【题型】解答题　【知识点】解析几何　【难度】medium
已知 $O$ 为坐标原点，$F$ 是椭圆 $C: \dfrac{x^2}{a^2} + \dfrac{y^2}{b^2} = 1 (a > b > 0)$ 的左焦点，$P$ 是椭圆 $C$ 上一点，$|PF|$ 的最大值是最小值的 3 倍.

(1)求椭圆 $C$ 的离心率；

(2)若点 $P$ 不与椭圆 $C$ 的顶点重合，过 $P$ 作 $C$ 的切线，与 $y$ 轴交于点 $M$，求 $\dfrac{\cos\angle OFM}{\cos\angle PFM}$；

(3)已知 $|OF| = 1$，$A, B$ 是 $C$ 上两个不同的点，过 $A, B$ 分别作直线 $l_1, l_2$ 与 $C$ 相切，$l_1$ 与 $l_2$ 的交点为 $G$，若 $OA \perp OB$，求动点 $G$ 的轨迹方程.

（附：椭圆 $\dfrac{x^2}{a^2} + \dfrac{y^2}{b^2} = 1$ 以点 $(m, n)$ 为切点的切线方程为 $\dfrac{m}{a^2}x + \dfrac{n}{b^2}y = 1$）
【解答】
【答案】(1) $\dfrac{1}{2}$；

(2) $\dfrac{1}{2}$；

(3) $\dfrac{3x^2}{28} + \dfrac{4y^2}{21} = 1$．

【分析】(1) 出 $|PF|$ 最大值与最小值，列出关于 $a, c$ 的齐次式求离心率即可；

(2) 直接写出点 $P$ 处的切线方程，求出点 $M$ 坐标，利用向量数量积求余弦值，代入计算即可；

(3) 求出椭圆标准方程，设 $G(s, t)$，表示出直线 $AB$ 方程，将 $OA \perp OB$ 用韦达定理表示，得到 $s, t$ 的方程即为所求．

【详解】(1) 设 $P(x, y), F(-c, 0)$，则 $|PF| = \sqrt{(x+c)^2 + y^2} = \sqrt{(x+c)^2 + b^2(1 - \dfrac{x^2}{a^2})} = \sqrt{\dfrac{c^2x^2}{a^2} + 2cx + a^2} = \dfrac{c}{a}x + a$，

$\because -a \le x \le a$，所以 $|PF|$ 最大值为 $a + c$，最小值为 $a - c$，

所以 $\dfrac{a+c}{a-c} = 3$，解得 $\dfrac{c}{a} = \dfrac{1}{2}$，即椭圆 $C$ 的离心率为 $\dfrac{1}{2}$．

(2) 设点 $P(x_0, y_0), F(-c, 0)$，则 $\dfrac{x_0^2}{a^2} + \dfrac{y_0^2}{b^2} = 1$，

椭圆在点 $P$ 处的切线方程为 $\dfrac{x_0x}{a^2} + \dfrac{y_0y}{b^2} = 1$．

令 $x = 0$，可得 $y = \dfrac{b^2}{y_0}$，即 $M(0, \dfrac{b^2}{y_0})$，

$\overrightarrow{FM} \cdot \overrightarrow{FO} = (c, \dfrac{b^2}{y_0}) \cdot (c, 0) = c^2$，

$\overrightarrow{FM} \cdot \overrightarrow{FP} = (c, \dfrac{b^2}{y_0}) \cdot (x_0 + c, y_0) = cx_0 + a^2$．

$|FP| = \sqrt{(x_0 + c)^2 + y_0^2} = \sqrt{(x_0 + c)^2 + b^2 - \dfrac{b^2}{a^2}x_0^2} = \sqrt{\dfrac{c^2}{a^2}x_0^2 + 2cx_0 + a^2} = \sqrt{(\dfrac{c}{a}x_0 + a)^2} = \dfrac{c}{a}x_0 + a$，

$\dfrac{\cos\angle OFM}{\cos\angle PFM} = \dfrac{\frac{\overrightarrow{FM} \cdot \overrightarrow{FO}}{|\overrightarrow{FM}| \cdot |\overrightarrow{FO}|}}{\frac{\overrightarrow{FM} \cdot \overrightarrow{FP}}{|\overrightarrow{FM}| \cdot |\overrightarrow{FP}|}} = \dfrac{c^2 \cdot (\frac{c}{a}x_0 + a)}{(cx_0 + a^2) \cdot c} = \dfrac{c}{a} = \dfrac{1}{2}$；

(3) 因为 $|OF| = 1$，所以 $c = 1, a = 2, b = \sqrt{3}$，$C$ 的方程为 $\dfrac{x^2}{4} + \dfrac{y^2}{3} = 1$．

设 $A(x_1, y_1), B(x_2, y_2), G(s, t)$，

则椭圆 $C$ 在点 $A, B$ 处的切线方程分别为 $\dfrac{x_1x}{4} + \dfrac{y_1y}{3} = 1, \dfrac{x_2x}{4} + \dfrac{y_2y}{3} = 1$，

则 $\dfrac{x_1s}{4} + \dfrac{y_1t}{3} = 1, \dfrac{x_2s}{4} + \dfrac{y_2t}{3} = 1$，故直线 $AB$ 的方程为 $\dfrac{sx}{4} + \dfrac{ty}{3} = 1$．

联立 $\begin{cases} \dfrac{x^2}{4} + \dfrac{y^2}{3} = 1 \\ \dfrac{sx}{4} + \dfrac{ty}{3} = 1 \end{cases}$ 可得 $(4t^2 + 3s^2)x^2 - 24sx + 16(3 - t^2) = 0$，

$x_1 + x_2 = \dfrac{24s}{4t^2 + 3s^2}, x_1x_2 = \dfrac{16(3 - t^2)}{4t^2 + 3s^2}$，则 $y_1y_2 = \dfrac{12 - 3sx_1}{4t} \cdot \dfrac{12 - 3sx_2}{4t} = \dfrac{9(4 - s^2)}{4t^2 + 3s^2}$，

因为 $OA \perp OB$，所以 $x_1x_2 + y_1y_2 = 0$，解得 $48 - 16t^2 + 36 - 9s^2 = 0$，

化简可得 $\dfrac{3s^2}{28} + \dfrac{4t^2}{21} = 1$，

故动点 $G$ 的轨迹方程为 $\dfrac{3x^2}{28} + \dfrac{4y^2}{21} = 1$．

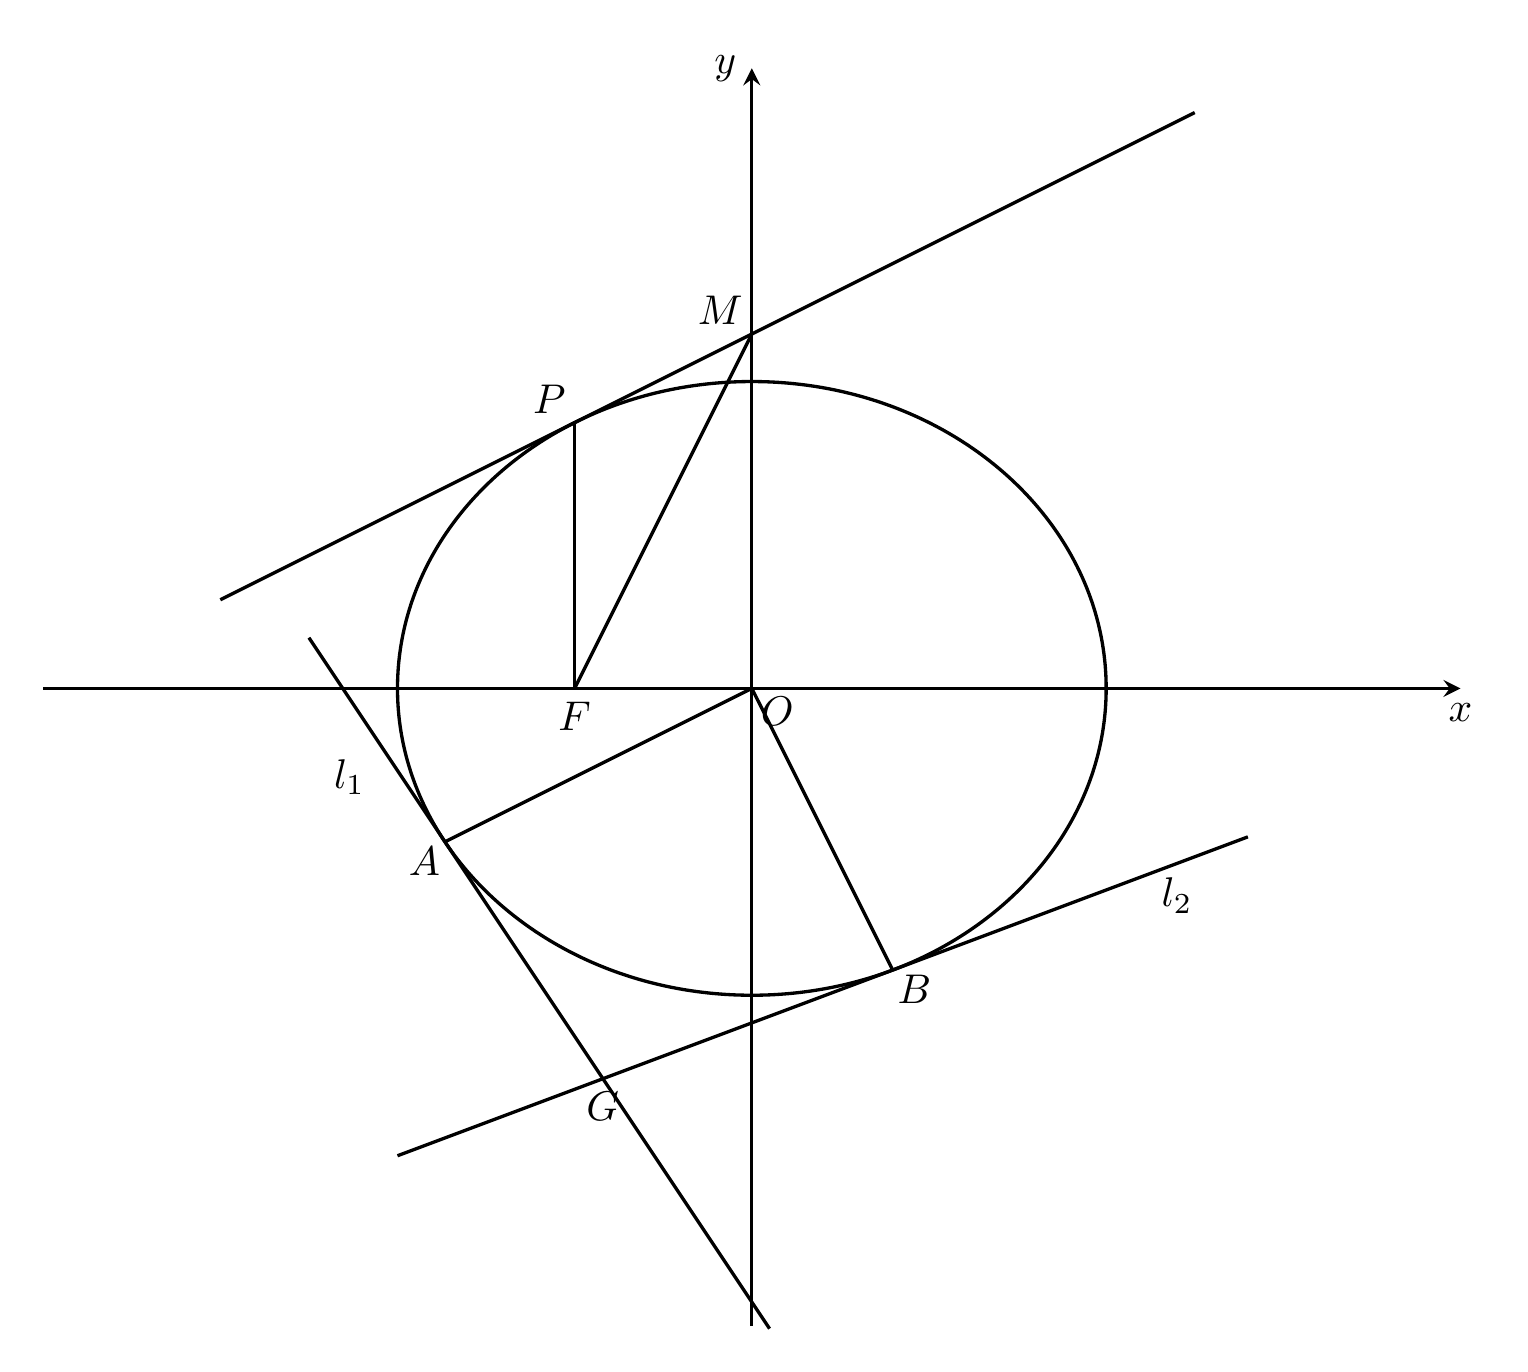